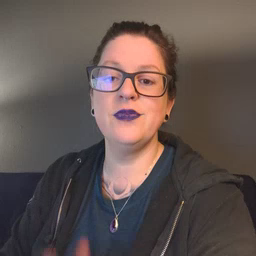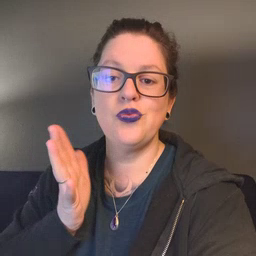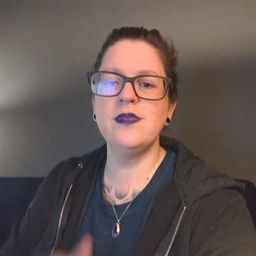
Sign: talk